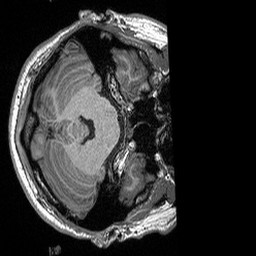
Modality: T1w
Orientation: axial
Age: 19
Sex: male
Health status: healthy
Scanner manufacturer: siemens
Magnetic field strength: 3 T
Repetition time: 2.3 s
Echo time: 0.00298 s